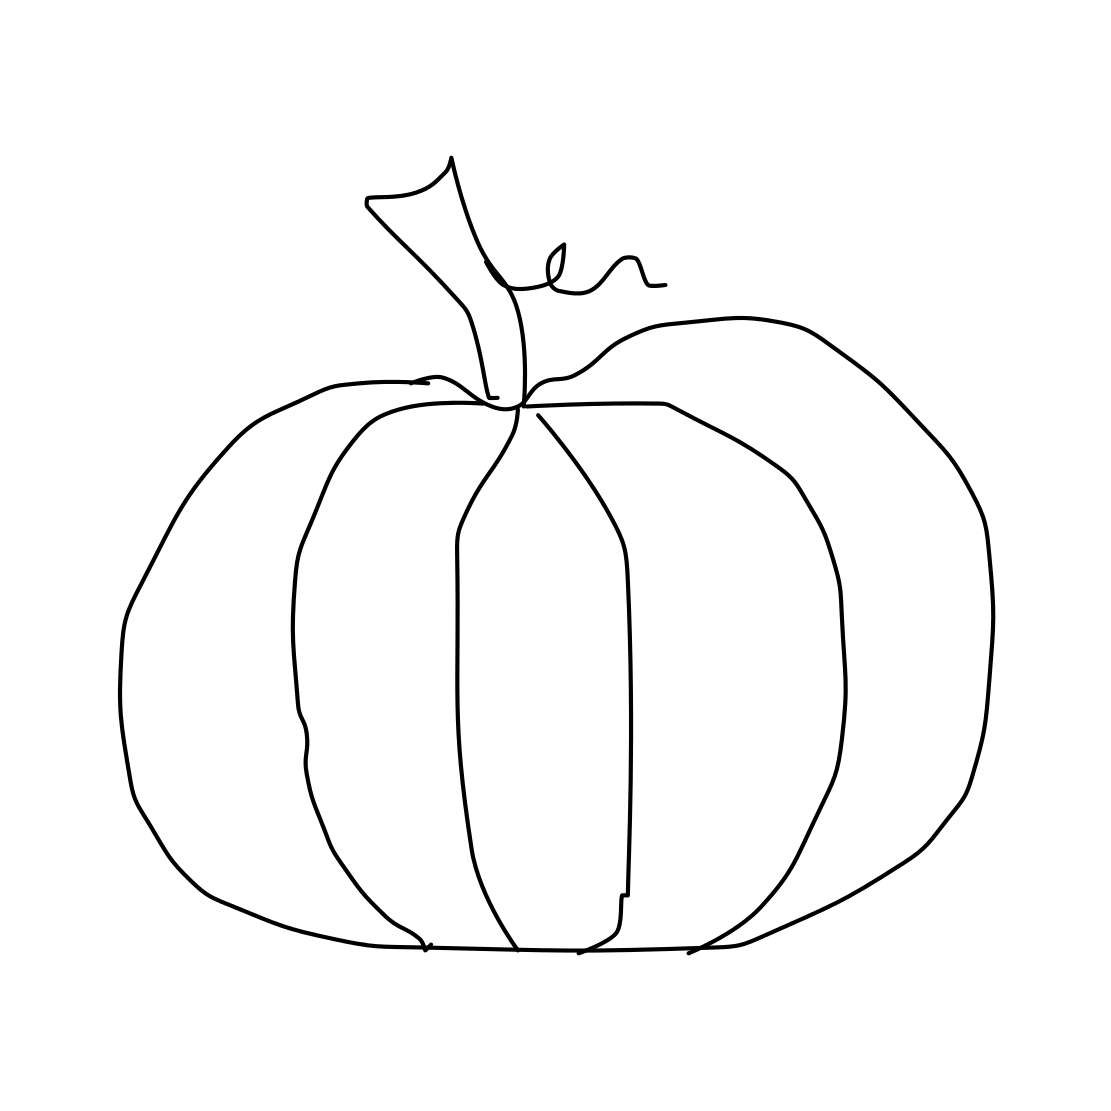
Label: pumpkin